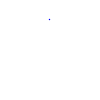
Particle: proton